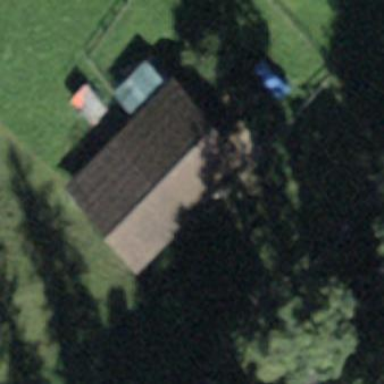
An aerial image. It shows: Rural barn.